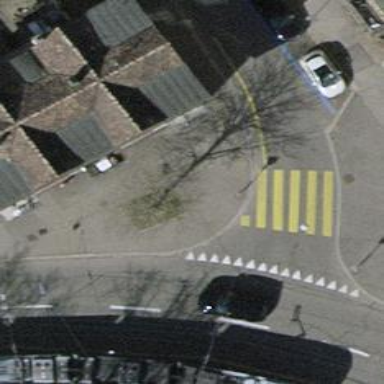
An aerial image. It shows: Kerb barrier.